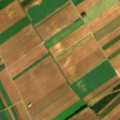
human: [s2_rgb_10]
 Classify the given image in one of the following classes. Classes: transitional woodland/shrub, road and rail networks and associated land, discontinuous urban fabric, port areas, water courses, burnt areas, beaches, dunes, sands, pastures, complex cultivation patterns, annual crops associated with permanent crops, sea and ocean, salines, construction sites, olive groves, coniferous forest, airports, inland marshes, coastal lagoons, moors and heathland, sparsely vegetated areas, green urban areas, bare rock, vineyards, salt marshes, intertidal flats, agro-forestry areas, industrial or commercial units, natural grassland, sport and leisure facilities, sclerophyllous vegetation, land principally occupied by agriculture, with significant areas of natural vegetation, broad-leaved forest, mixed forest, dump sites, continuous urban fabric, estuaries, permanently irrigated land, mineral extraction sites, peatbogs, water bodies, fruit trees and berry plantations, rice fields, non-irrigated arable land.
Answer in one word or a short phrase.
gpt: non-irrigated arable land